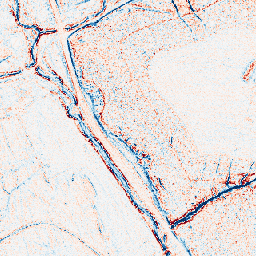
Category: edge_preserving
Decomposition family: anisotropic_diffusion
Decomposition parameters: iterations: 10
kappa: 30
gamma: 0.05
Upsampling method: nearest
Upsampling parameters: scale: 8
Upsampling scale: 8